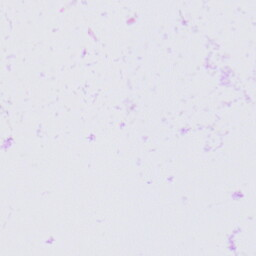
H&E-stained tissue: Skin